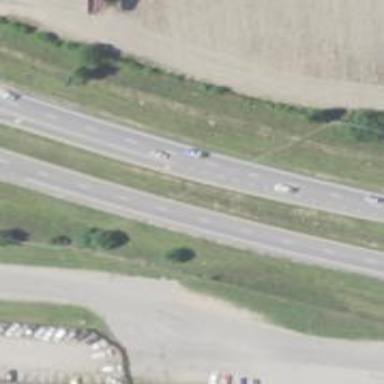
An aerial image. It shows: Trunk highway with expressway features.